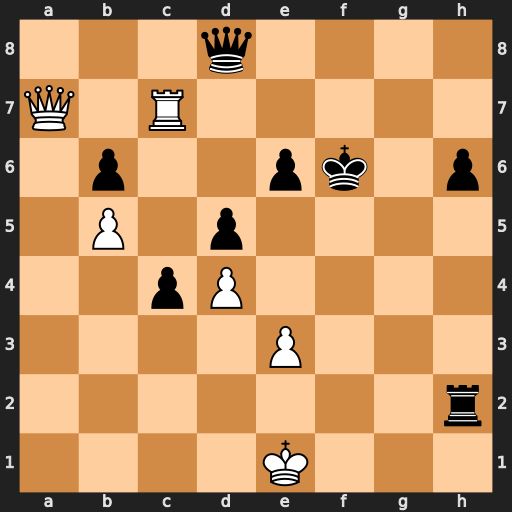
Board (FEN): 3q4/Q1R5/1p2pk1p/1P1p4/2pP4/4P3/7r/4K3
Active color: w
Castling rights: -
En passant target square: -
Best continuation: Rf7+ Kg5 Rg7+ Kh4 Qf7 Qg5 Rxg5